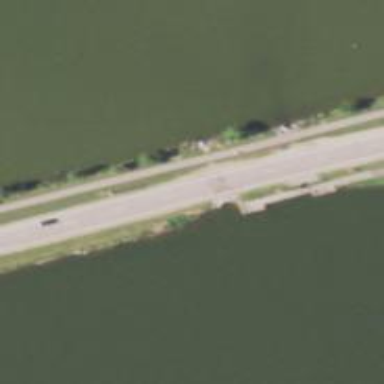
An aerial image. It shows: Footway on bridge.